Question: Is there an option which removes & filters from Highstock? Check below image to check which part needs to be removed.

Range selector option
'''
rangeSelector: {
selected: 2,
buttons: [ {
type: "minute",
count: 60,
text: "1h"
}, {
type: 'day',
count: 1,
text: '1d'
}, {
type: 'day',
count: 30,
text: '1m'
}, {
type: 'day',
count: 90,
text: '3m'
}, {
type: 'day',
count: 180,
text: '6m'
}, {
type: 'all',
text: 'All'
}]
}
'''
<URL>
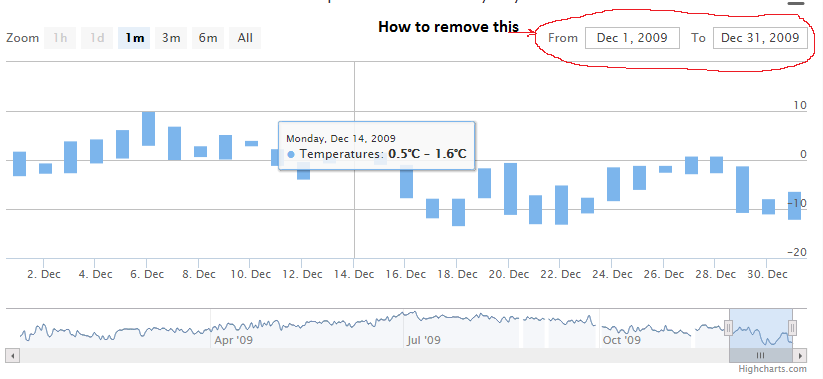
Answer: Just set inputEnabled to false ie:
'''
rangeSelector: {
inputEnabled:false,
//...
}
'''
please see here <URL>